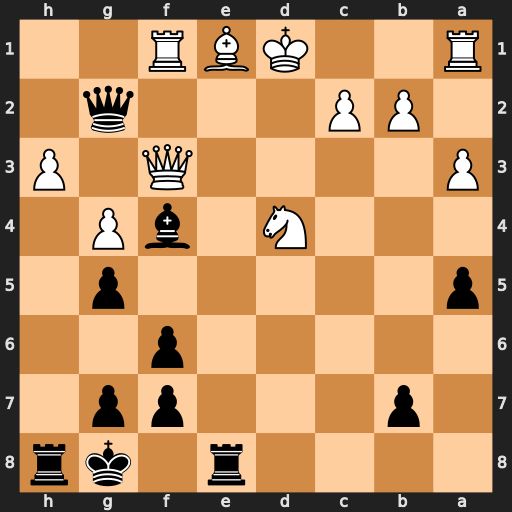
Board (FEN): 4r1kr/1p3pp1/5p2/p5p1/3N1bP1/P4Q1P/1PP3q1/R2KBR2
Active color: b
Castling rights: -
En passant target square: -
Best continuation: Rxe1+ Rxe1 Qd2#